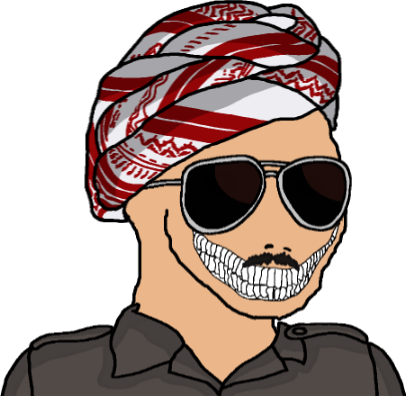
Label: 5_Oomer